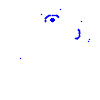
Particle: electron